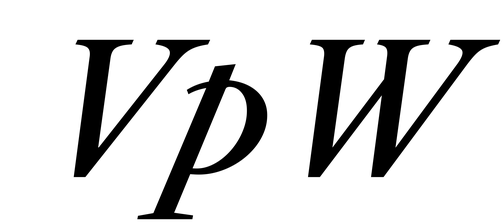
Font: LibreCaslonText-Italic_Medium_Italic